Question: Hy,
this is what my test page looks like:

The blue area is the parent page and the green area is an IFrame which runs an ExtJS application (simple viewport with a label inside).
If the site is executed on a touch device (IPad, Android Tablet etc) it's not possible to scroll the page by "wiping" on the IFrame (the green area). One has to wipe on the blue area to scroll the page.
This had been working correctly in ExtJS v4.2.1 (see links below).
Test-Sites:
<URL>
<URL>
The test code:
Parent site (index.html):
'''
<!DOCTYPE html PUBLIC "-//W3C//DTD XHTML 1.0 Strict//EN" "http://www.w3.org/TR/xhtml1/DTD/xhtml1-strict.dtd">
<html xmlns="http://www.w3.org/1999/xhtml" style="height: 100%;">
<head>
<title>Test</title>
<meta http-equiv="content-type" content="text/html; charset=utf-8"/>
<meta name="viewport" content="width=device-width, initial-scale=1, maximum-scale=1">
</head>
<body style="margin: 50px; background-color: blue;">
<iframe src="frame.html" width="100%" height="1400" style="border: none;"></iframe>
</body>
</html>
'''
IFrame (frame.html):
'''
<!DOCTYPE html PUBLIC "-//W3C//DTD XHTML 1.0 Strict//EN" "http://www.w3.org/TR/xhtml1/DTD/xhtml1-strict.dtd">
<html xmlns="http://www.w3.org/1999/xhtml" style="height: 100%;">
<head>
<title>Test</title>
<meta http-equiv="content-type" content="text/html; charset=utf-8"/>
<meta name="viewport" content="width=device-width, initial-scale=1, maximum-scale=1">
<link rel="stylesheet" type="text/css" href="https://extjs.cachefly.net/ext/gpl/5.1.0/packages/ext-theme-neptune/build/resources/ext-theme-neptune-all-debug.css" />
<script type="text/javascript" src="https://extjs.cachefly.net/ext/gpl/5.1.0/build/ext-all-debug.js"></script>
<script type="text/javascript">
Ext.onReady(function() {
Ext.create('Ext.container.Viewport', {
style: { 'background-color': 'yellowgreen' },
layout: 'fit',
items: [{
xtype: 'label',
text: 'Ext version: ' + Ext.versions.extjs.version,
margin: 16
}]
});
});
</script>
</head>
<body>
</body>
</html>
'''
I'd really appreciate a workaround for this since it practically makes my sites useless on mobile devices even though they had been working perfectly fine with ExtJS 4.2.1.
Thanks & best regards
Ps.: I've already posted a bug report <URL>, but since I didn't get any help there until know, I'm also trying my luck on stackoverflow...
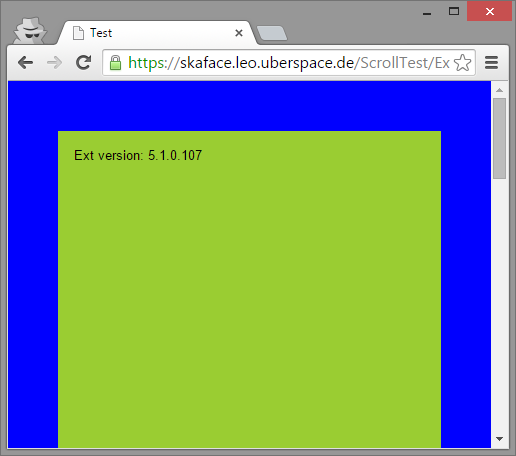
Answer: After a lot of digging around inside the framework, I finally found a solution which at least works for me and consists of 2 steps:
1) ExtJS sets the CSS property 'touch-action' of the viewport (the base html element of the IFrame) and its body to the value 'none'.
I've simply overwritten it with the value 'auto':
'''
.x-viewport, .x-viewport > .x-body {
touch-action: auto;
}
'''
2) The class 'Ext.container.Viewport' calls 'Ext.plugin.Viewport.decorate(this);' in it's creation callback, which adds a listener to the 'touchmove' event of the viewport itself.
Everything that listener does is calling 'preventDefault();' of the event, which is the reason why scrolling doesn't work anymore on the parent page or the IFrame itself.
My fix simply removes the 'preventDefault()' and instead returns 'false' from the 'touchmove' event handler to let the event bubble up the browser chain:
'''
Ext.define('Cbn.overrides.container.Viewport', {
override: 'Ext.container.Viewport'
}, function() {
Ext.override(this, {
onRender: function() {
this.mon(Ext.getDoc(), {
touchmove: function(e) {
// e.preventDefault(); // Original ExtJS code
return false;
},
translate: false,
delegated: false
});
this.callParent(arguments);
}
});
});
'''
I'm not quite sure if those 2 fixes have any negative implications but so far they seem to do the job for me.
One thing I did realize is that using components with the config 'scrollable: true' inside the IFrame-App still makes problems but since I can avoid that pretty much everywhere it's no issue for me so far...
Working test-site: <URL>
---
Adjusted solution a little to not constantly throw unhandled JavaScript errors during touch-scrolling (see <URL>